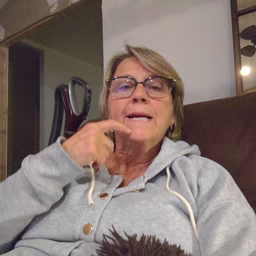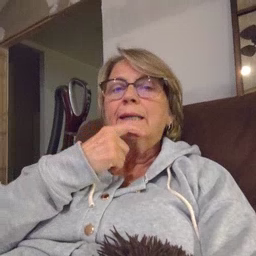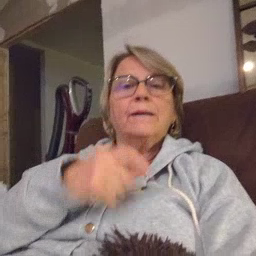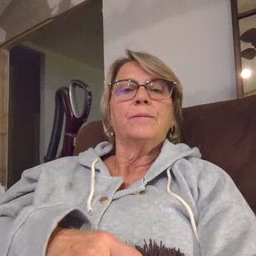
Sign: chin